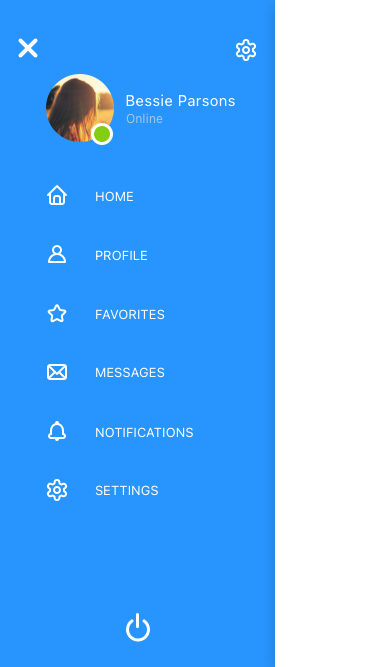
Text in this UI design:
Bessie Parsons
Online
Settings
Notifications
Messages
Favorites
Profile
Home